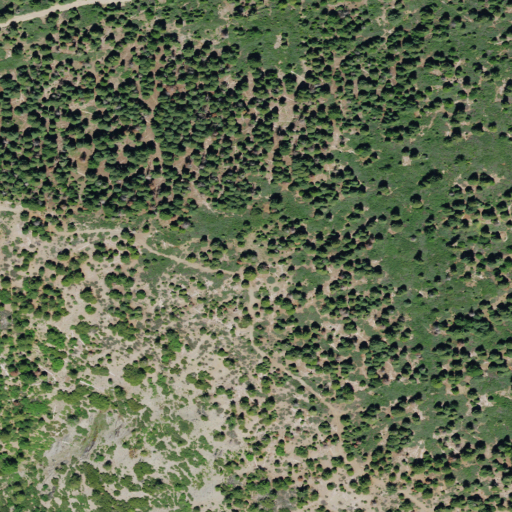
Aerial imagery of ridge(s) in California named Forks Ridge containing grassland, open development, shrub, evergreen forest, and low intensity development